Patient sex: M
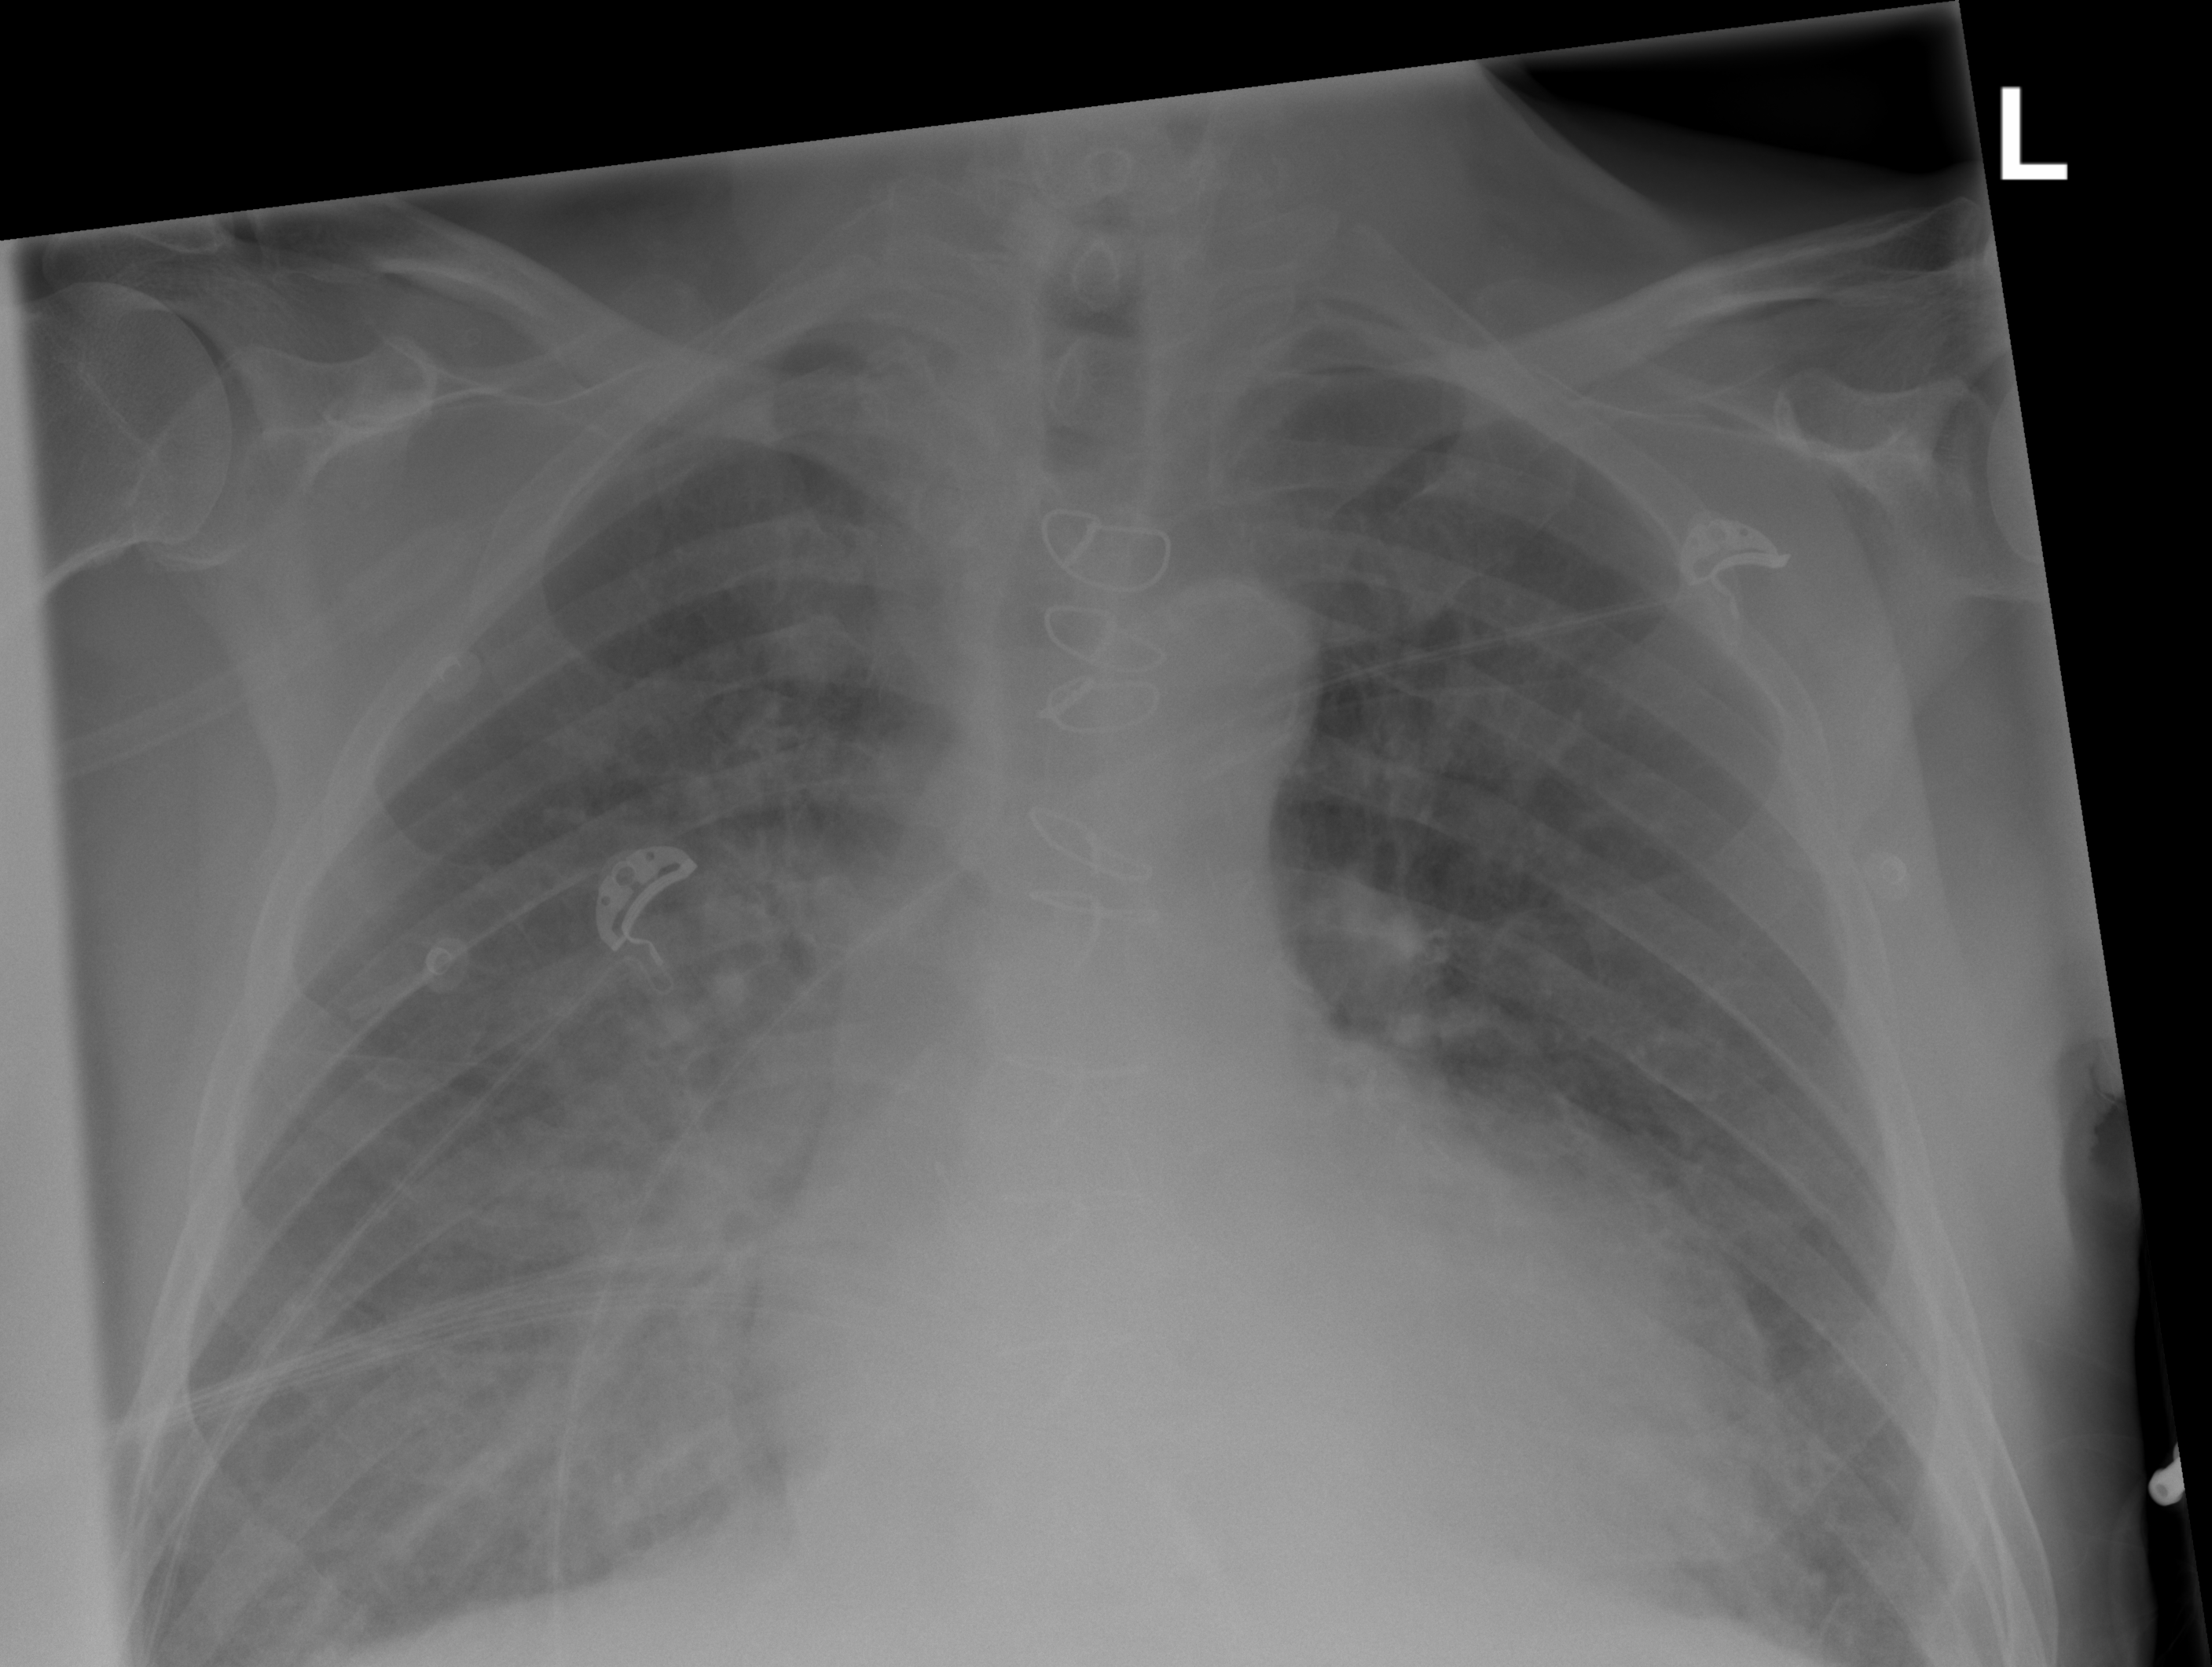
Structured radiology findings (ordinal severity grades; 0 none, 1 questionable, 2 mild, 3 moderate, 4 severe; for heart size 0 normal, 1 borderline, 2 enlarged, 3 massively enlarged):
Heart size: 2
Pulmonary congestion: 2
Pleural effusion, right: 0
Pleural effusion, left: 0
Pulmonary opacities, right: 2
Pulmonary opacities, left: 2
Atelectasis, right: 0
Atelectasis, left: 0